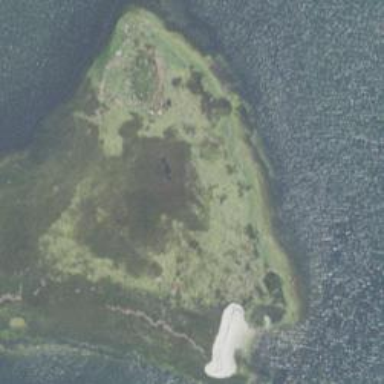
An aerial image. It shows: Island.